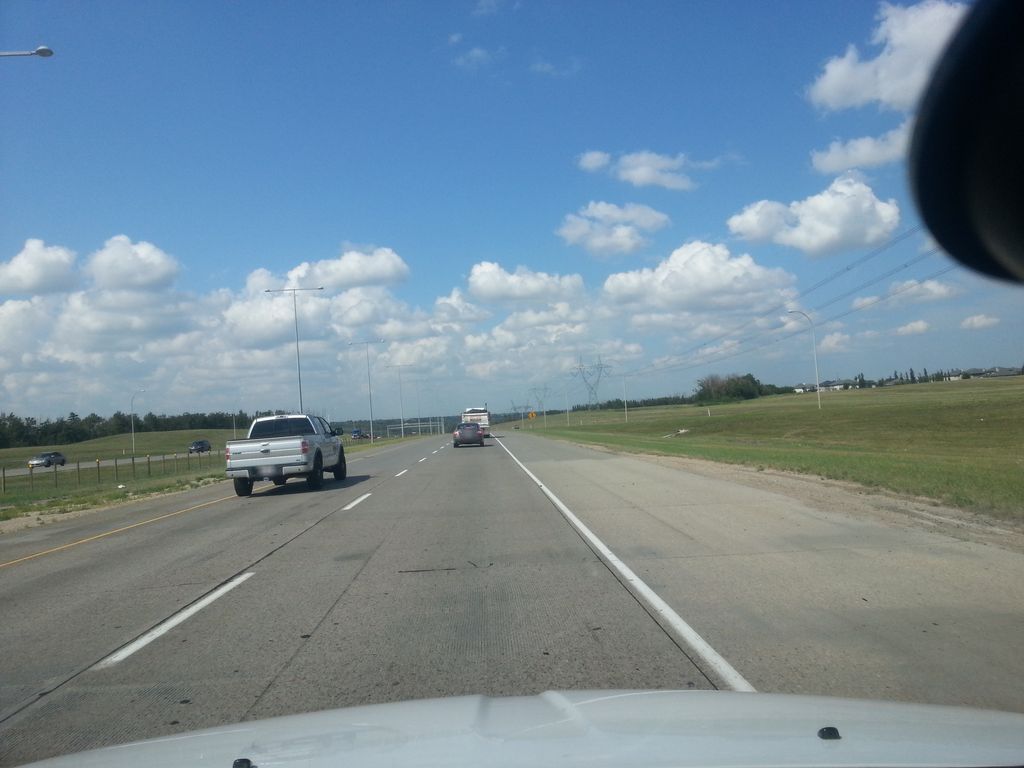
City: edmonton